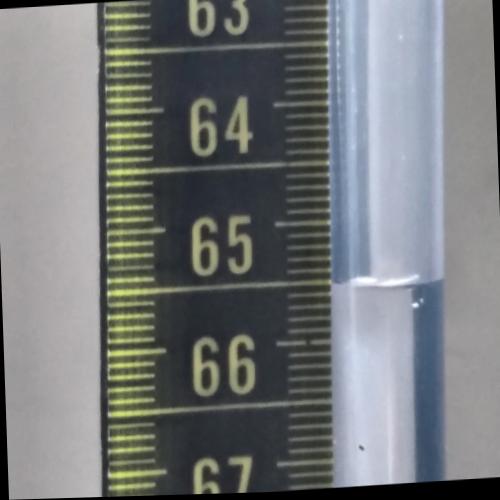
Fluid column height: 65.5 cm